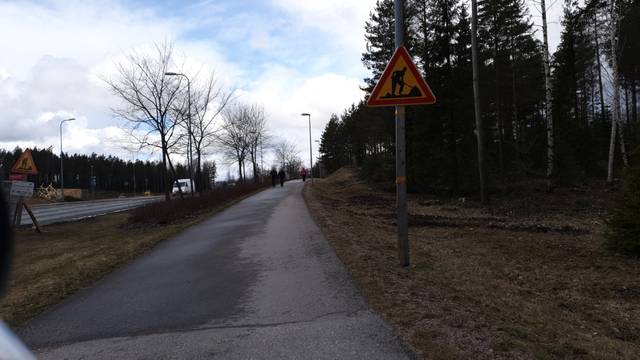
Region: Finland
Coordinates: 60.292, 24.932